Question: I'm getting all data from mysql database and showing in CSS Div box using php while loop. Now all data is showing perfectly but I see that there a big gap between the boxes. How can i remove the gap/space ? It's look like the following image:

'''
.box{
float:left;
position: relative;
width:320px;
border:1px #ccc solid;
padding:5px;
margin:0 5px 5px 0;
}
'''
<URL>
'''
<?php
$query = mysql_query("SELECT DISTINCT * FROM keyword_type ORDER BY keyword_full_name ASC");
$numType = mysql_num_rows($query);
while($result = mysql_fetch_array($query)){
$typeID = $result['keyword_typeID'];
$keywordType = strtoupper($result['keyword_full_name']);
echo "<div class='box'>";
echo "<h3><strong>$keywordType</strong></h3>";
$query2 = mysql_query("SELECT * FROM keywords WHERE keyword_typeID = '$typeID' ORDER BY keywordName ASC ");
$num2 = mysql_num_rows($query2);
while($result2 = mysql_fetch_array($query2)){
$kid = $result2['kid'];
$keywordName = ucfirst($result2['keywordName']);
$query4 = mysql_query("SELECT kid FROM userkeywords WHERE cdid = '$cdid' AND kid='$kid'");
$num = mysql_num_rows($query4);
if($num > 0){
$class = "keywordHighlight";
}else{
$class = "";
}
echo "<div onclick='keywordclick($kid,$cdid);' class='$class'>$keywordName</div>";
}
echo "</div>";
}
?>
'''
Any help ?
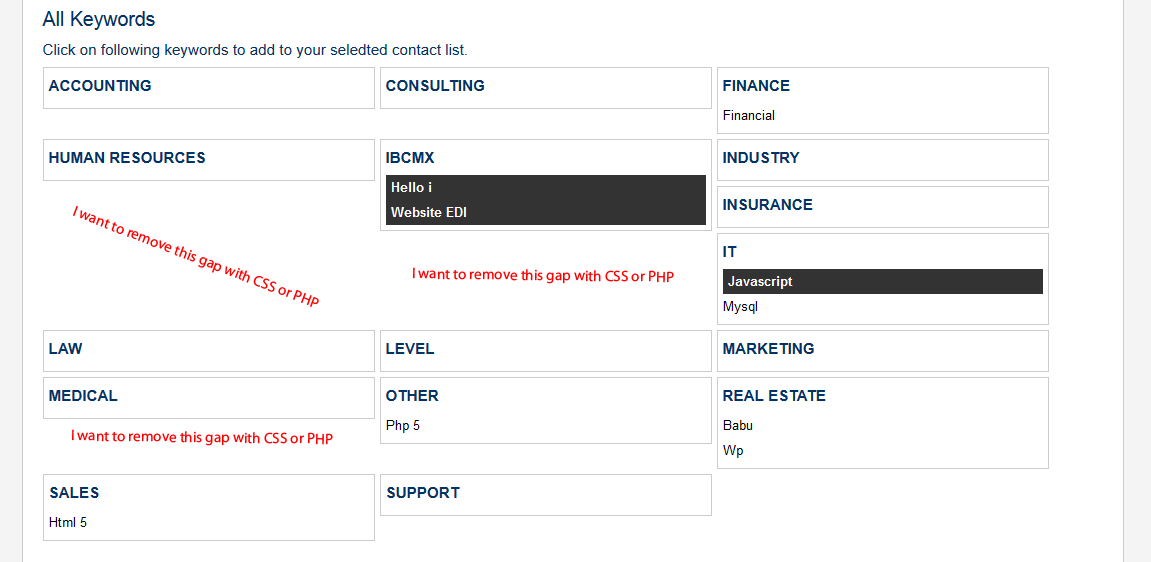
Answer: I solved a similar issue by dividing the page into columns. The divs are then basically underneath each other. This is a simple, CSS only solution, but it's not perfect. There is a gap at the bottom of the page, and above that, the order changes of course from a horizontal to a vertical ordering.
Nevertheless, it might be useful for you. This is the page it is used on:
<URL>
You can do this with CSS columns, like this:
'''
.container {
-webkit-columns: auto 3; /* Chrome, Safari, Opera */
-moz-columns: auto 3; /* Firefox */
columns: auto 3;
}
'''
For the boxes you can use 'break-inside: avoid-column;' to avoid them breaking over multiple columns.
Also see <URL> for more information about specific issues with that.
Bringing it together in a minimal example fiddle: <URL>